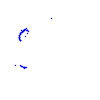
Particle: kaon